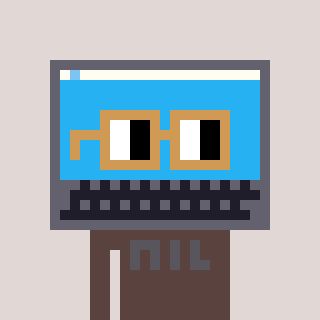
a pixel art character with square brown glasses, a laptop-shaped head and a darkbrown-colored body on a warm background